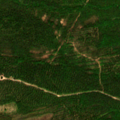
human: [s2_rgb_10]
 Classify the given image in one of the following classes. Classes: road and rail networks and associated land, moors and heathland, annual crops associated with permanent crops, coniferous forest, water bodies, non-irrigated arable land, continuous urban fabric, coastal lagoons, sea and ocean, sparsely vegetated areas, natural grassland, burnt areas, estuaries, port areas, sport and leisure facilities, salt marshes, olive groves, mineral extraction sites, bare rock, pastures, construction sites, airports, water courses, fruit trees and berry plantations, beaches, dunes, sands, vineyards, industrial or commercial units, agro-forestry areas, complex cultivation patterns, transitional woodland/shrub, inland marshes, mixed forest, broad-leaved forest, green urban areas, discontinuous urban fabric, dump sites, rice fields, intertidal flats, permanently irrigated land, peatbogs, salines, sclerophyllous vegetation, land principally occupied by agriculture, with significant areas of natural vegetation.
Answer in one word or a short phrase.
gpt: coniferous forest, mixed forest, transitional woodland/shrub